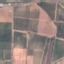
Land use / land cover class: PermanentCrop